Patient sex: M
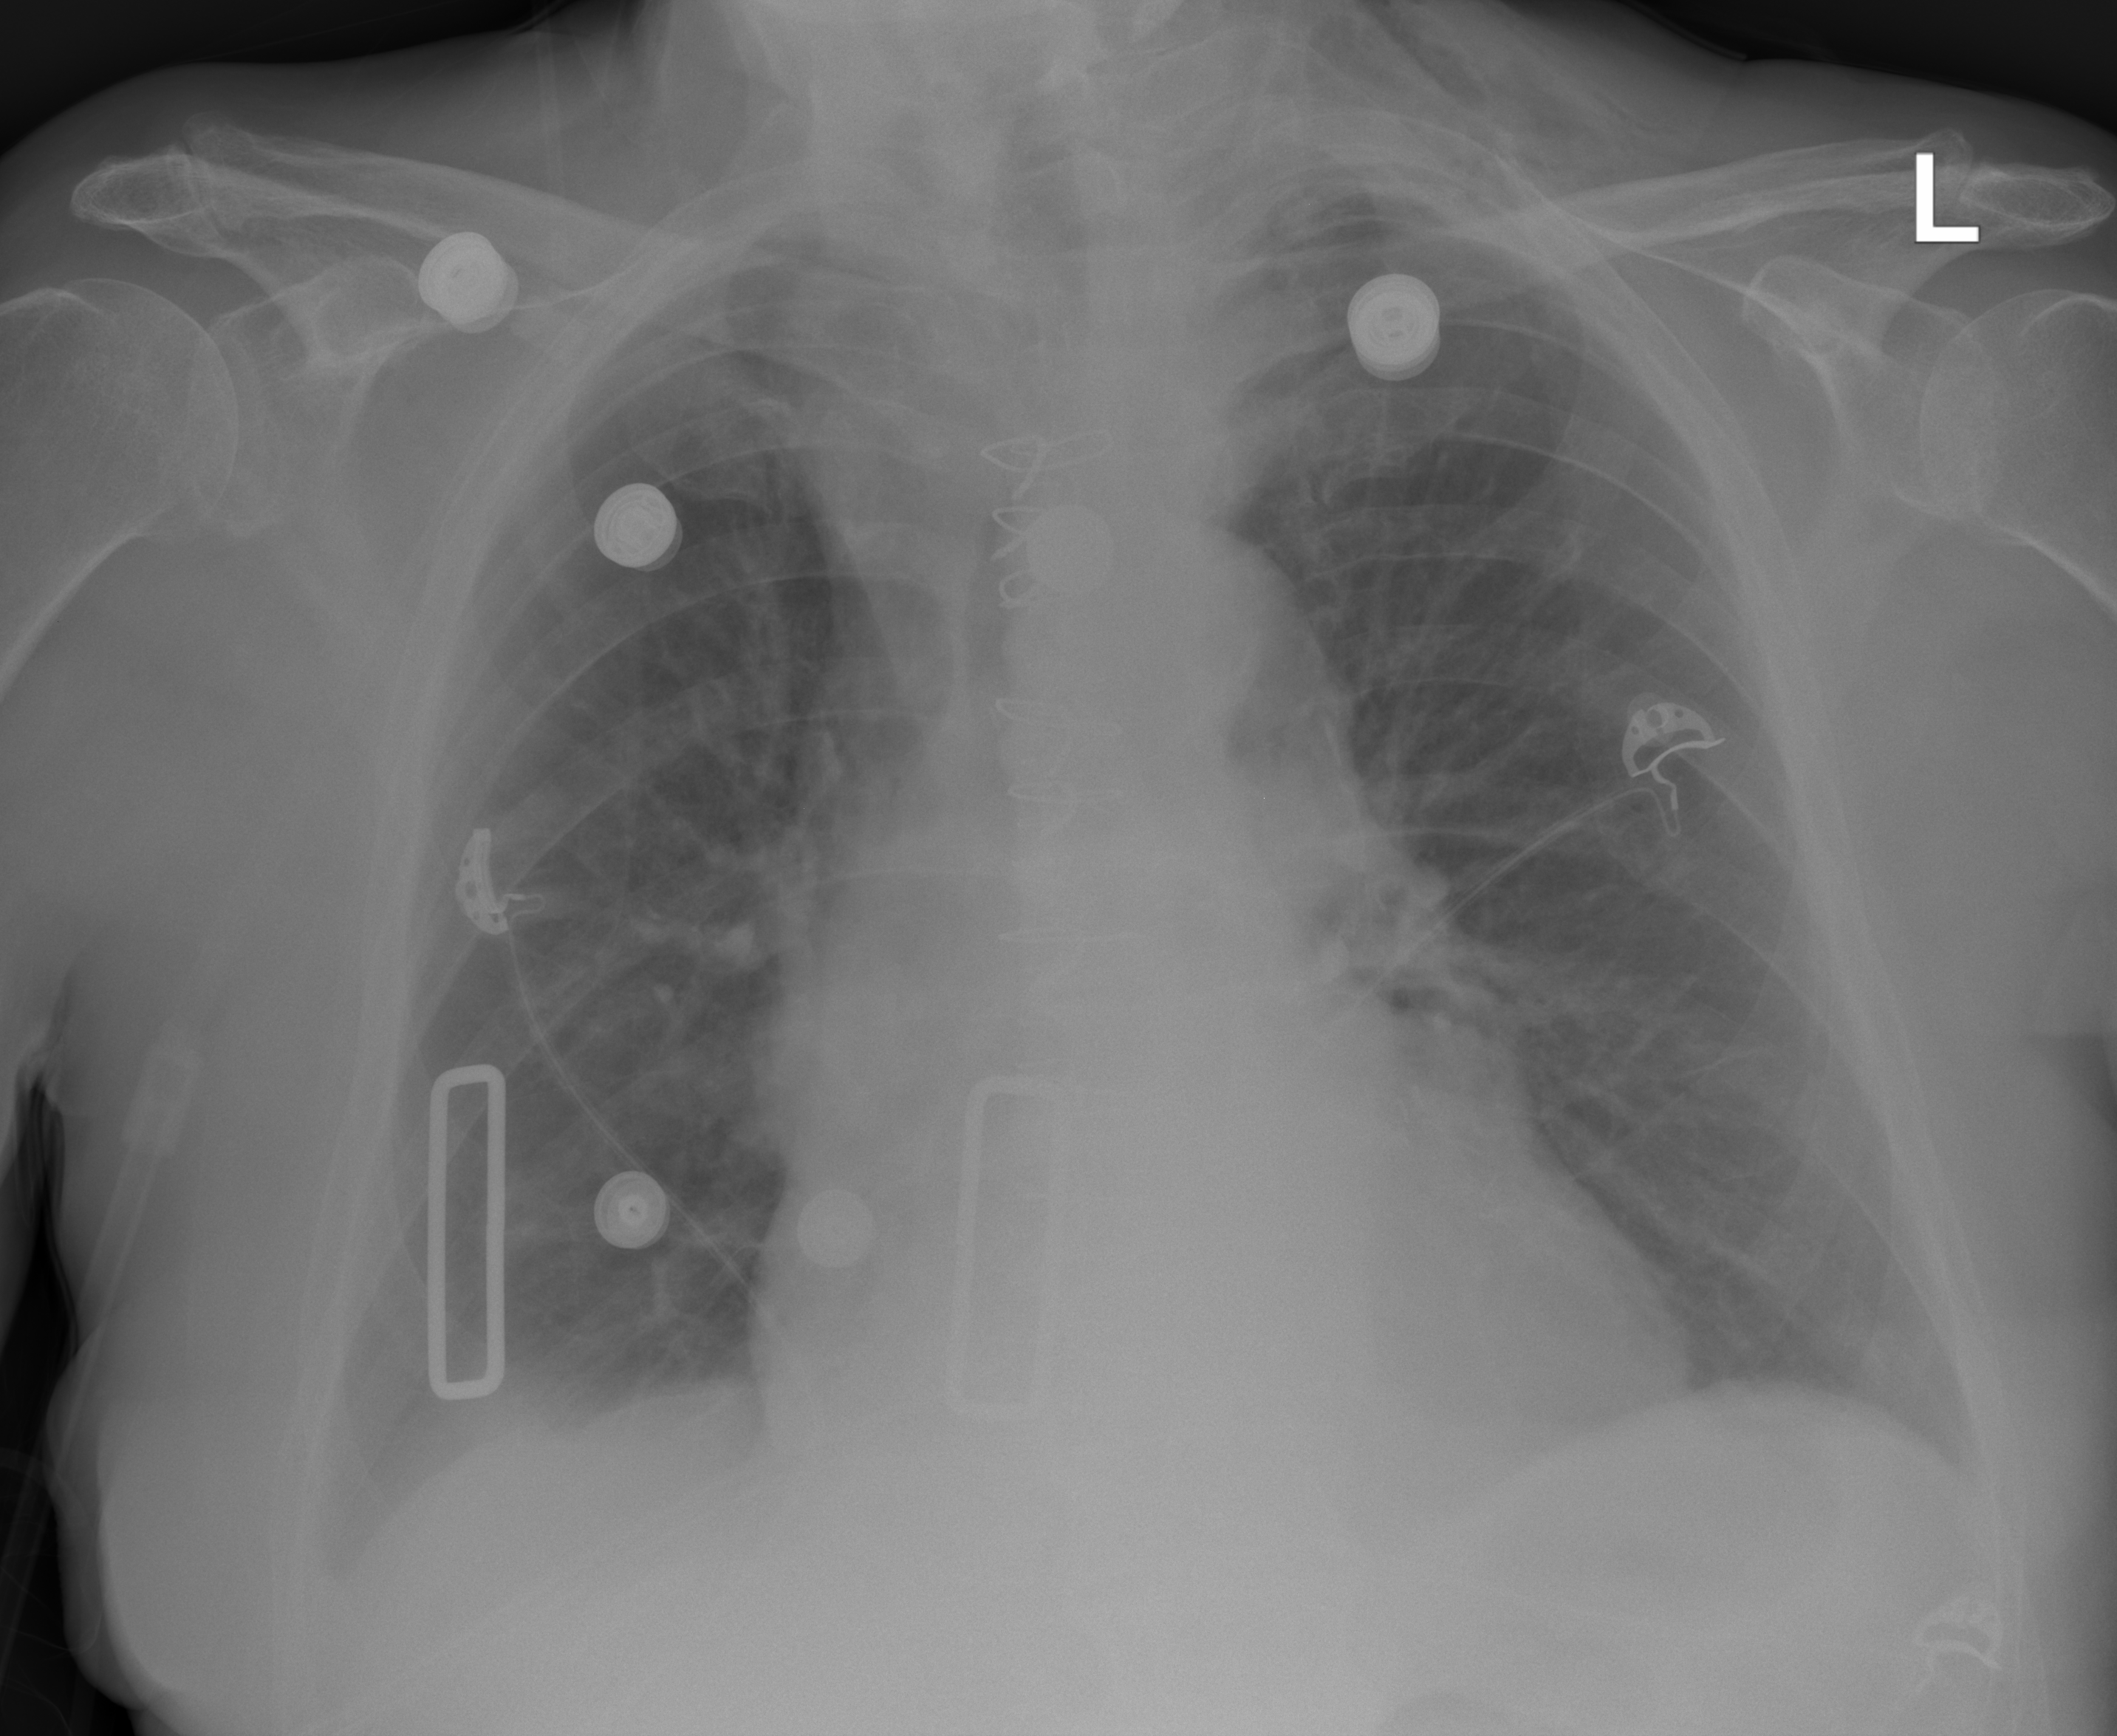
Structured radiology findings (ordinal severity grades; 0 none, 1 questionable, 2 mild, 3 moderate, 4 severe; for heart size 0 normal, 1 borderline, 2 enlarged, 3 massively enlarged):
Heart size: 1
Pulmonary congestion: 0
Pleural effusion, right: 1
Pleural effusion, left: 1
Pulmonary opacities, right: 0
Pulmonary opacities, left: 0
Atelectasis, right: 2
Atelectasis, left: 2